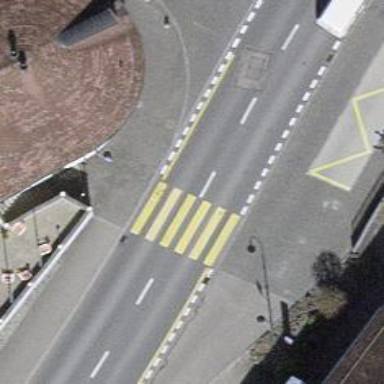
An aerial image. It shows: Uncontrolled zebra crossing with zebra markings.